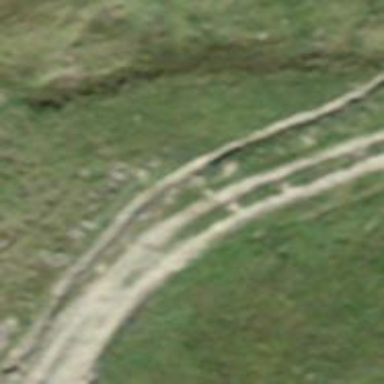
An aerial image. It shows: Path.